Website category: book
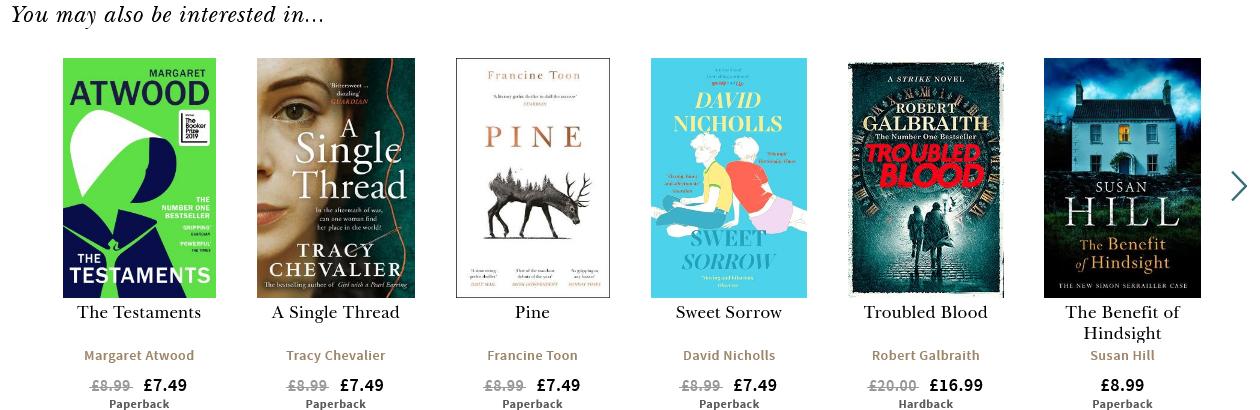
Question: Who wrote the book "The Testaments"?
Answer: Margaret Atwood

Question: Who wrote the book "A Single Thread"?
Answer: Tracy Chevalier

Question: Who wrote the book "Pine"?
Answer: Francine Toon

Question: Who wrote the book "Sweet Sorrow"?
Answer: David Nicholls

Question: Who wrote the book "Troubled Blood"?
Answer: Robert Galbraith

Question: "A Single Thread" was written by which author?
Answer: Tracy Chevalier

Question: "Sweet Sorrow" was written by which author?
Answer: David Nicholls

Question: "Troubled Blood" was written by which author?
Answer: Robert Galbraith

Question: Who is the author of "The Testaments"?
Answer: Margaret Atwood

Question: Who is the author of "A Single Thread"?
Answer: Tracy Chevalier

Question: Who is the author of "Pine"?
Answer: Francine Toon

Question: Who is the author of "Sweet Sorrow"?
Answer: David Nicholls

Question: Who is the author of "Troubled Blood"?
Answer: Robert Galbraith

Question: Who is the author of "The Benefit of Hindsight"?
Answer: Susan Hill

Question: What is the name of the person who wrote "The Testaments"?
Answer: Margaret Atwood

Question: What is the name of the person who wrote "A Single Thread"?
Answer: Tracy Chevalier

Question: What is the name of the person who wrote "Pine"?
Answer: Francine Toon

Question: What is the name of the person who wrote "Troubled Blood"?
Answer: Robert Galbraith

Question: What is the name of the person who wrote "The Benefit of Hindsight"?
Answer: Susan Hill

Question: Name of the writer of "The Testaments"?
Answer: Margaret Atwood

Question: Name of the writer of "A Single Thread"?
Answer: Tracy Chevalier

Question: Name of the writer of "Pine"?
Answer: Francine Toon

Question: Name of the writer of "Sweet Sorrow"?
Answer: David Nicholls

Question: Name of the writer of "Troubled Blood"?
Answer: Robert Galbraith

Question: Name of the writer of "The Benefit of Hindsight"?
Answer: Susan Hill

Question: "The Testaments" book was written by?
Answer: Margaret Atwood

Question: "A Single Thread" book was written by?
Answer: Tracy Chevalier

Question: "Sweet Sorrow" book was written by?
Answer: David Nicholls

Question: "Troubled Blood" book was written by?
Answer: Robert Galbraith

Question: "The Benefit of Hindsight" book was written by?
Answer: Susan Hill

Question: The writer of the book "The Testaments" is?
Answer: Margaret Atwood

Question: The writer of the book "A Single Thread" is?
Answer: Tracy Chevalier

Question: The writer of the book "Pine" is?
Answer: Francine Toon

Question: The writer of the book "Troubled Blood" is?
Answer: Robert Galbraith

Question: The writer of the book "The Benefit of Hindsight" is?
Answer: Susan Hill

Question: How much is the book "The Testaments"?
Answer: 7.49

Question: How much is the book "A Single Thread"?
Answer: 7.49

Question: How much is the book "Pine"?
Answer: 7.49

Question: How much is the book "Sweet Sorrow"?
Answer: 7.49

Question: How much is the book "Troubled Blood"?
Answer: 16.99

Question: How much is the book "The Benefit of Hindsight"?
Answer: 8.99

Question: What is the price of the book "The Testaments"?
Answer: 7.49

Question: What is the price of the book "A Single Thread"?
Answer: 7.49

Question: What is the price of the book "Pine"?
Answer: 7.49

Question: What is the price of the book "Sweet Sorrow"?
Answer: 7.49

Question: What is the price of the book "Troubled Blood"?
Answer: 16.99

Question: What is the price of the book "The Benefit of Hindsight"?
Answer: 8.99

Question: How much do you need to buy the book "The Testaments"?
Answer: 7.49

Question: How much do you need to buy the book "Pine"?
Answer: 7.49

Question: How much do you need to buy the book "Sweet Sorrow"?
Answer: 7.49

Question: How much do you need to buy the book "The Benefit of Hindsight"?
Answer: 8.99

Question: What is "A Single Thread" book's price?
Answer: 7.49

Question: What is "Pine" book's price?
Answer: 7.49

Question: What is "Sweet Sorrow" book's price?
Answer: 7.49

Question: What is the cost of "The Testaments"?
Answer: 7.49

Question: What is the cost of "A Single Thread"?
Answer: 7.49

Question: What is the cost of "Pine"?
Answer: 7.49

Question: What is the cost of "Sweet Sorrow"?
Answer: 7.49

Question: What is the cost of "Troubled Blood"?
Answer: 16.99

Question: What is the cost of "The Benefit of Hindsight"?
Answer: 8.99

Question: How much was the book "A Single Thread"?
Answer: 7.49

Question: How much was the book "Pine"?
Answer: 7.49

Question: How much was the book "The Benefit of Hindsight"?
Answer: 8.99

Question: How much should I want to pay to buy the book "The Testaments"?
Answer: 7.49